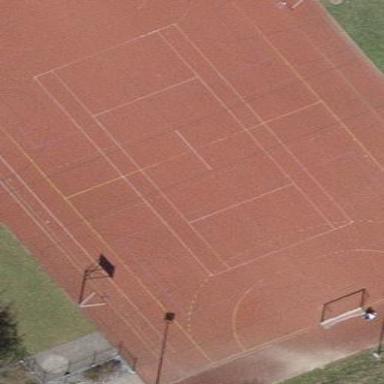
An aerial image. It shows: Multi-sport pitch with tartan surface for leisure activities on land.